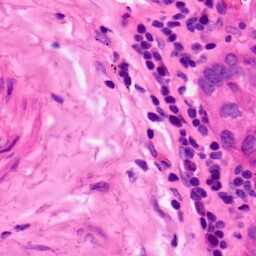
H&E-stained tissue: Lung